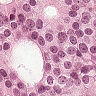
Metastatic tissue present: yes